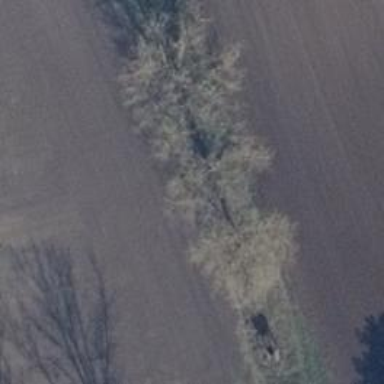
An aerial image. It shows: Row of trees in natural setting.